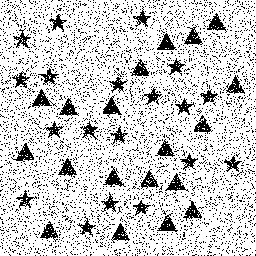
Squares: 0
Triangles: 19
Stars: 19
Total shapes: 38